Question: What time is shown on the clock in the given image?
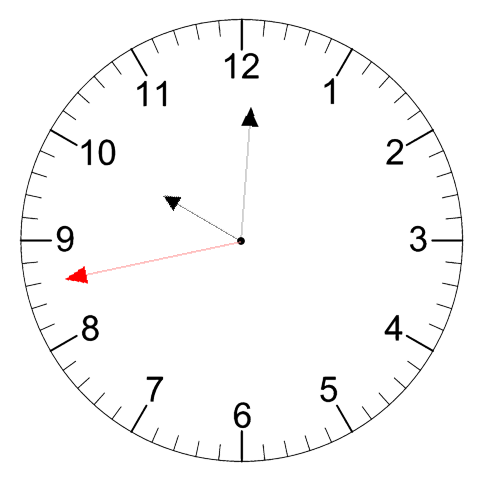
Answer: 10:00:43